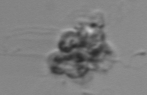
Label: Leptocylindrus_mediterraneus